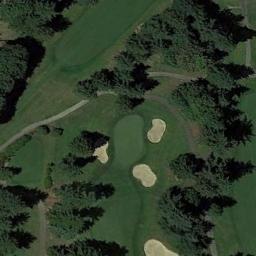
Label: golf_course